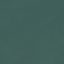
Land use / land cover: SeaLake